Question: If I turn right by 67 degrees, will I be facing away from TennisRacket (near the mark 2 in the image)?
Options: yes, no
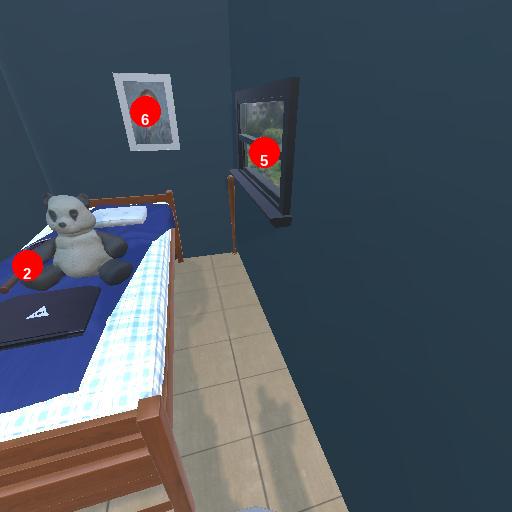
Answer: yes